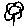
Label: flower